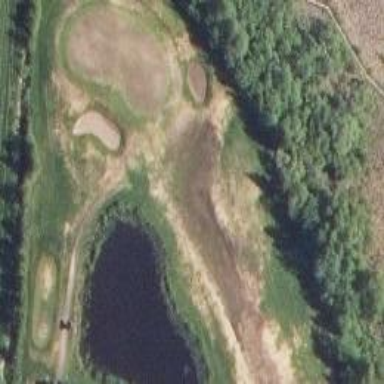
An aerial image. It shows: Water hazard on golf course. The hazard is natural water feature.